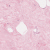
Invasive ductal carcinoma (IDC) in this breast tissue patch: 0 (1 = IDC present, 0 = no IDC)